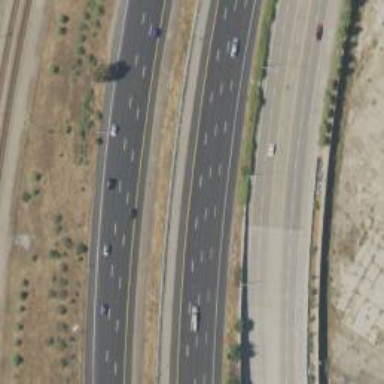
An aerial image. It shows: Motorway.